Field crop: maize
Growth stage: 2
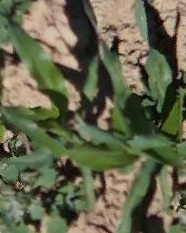
Species: maize